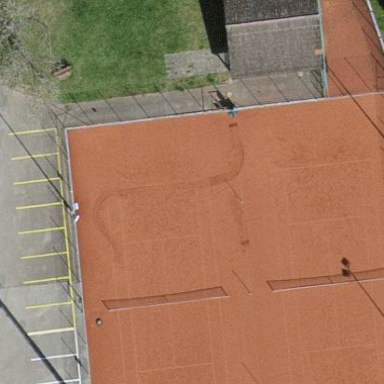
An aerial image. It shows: Sports centre with focus on tennis.